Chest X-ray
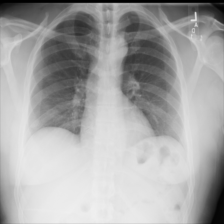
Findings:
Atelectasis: negative
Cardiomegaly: negative
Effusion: negative
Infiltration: negative
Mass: negative
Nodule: negative
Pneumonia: negative
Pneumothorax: negative
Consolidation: negative
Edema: negative
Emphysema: negative
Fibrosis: negative
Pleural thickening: negative
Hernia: negative